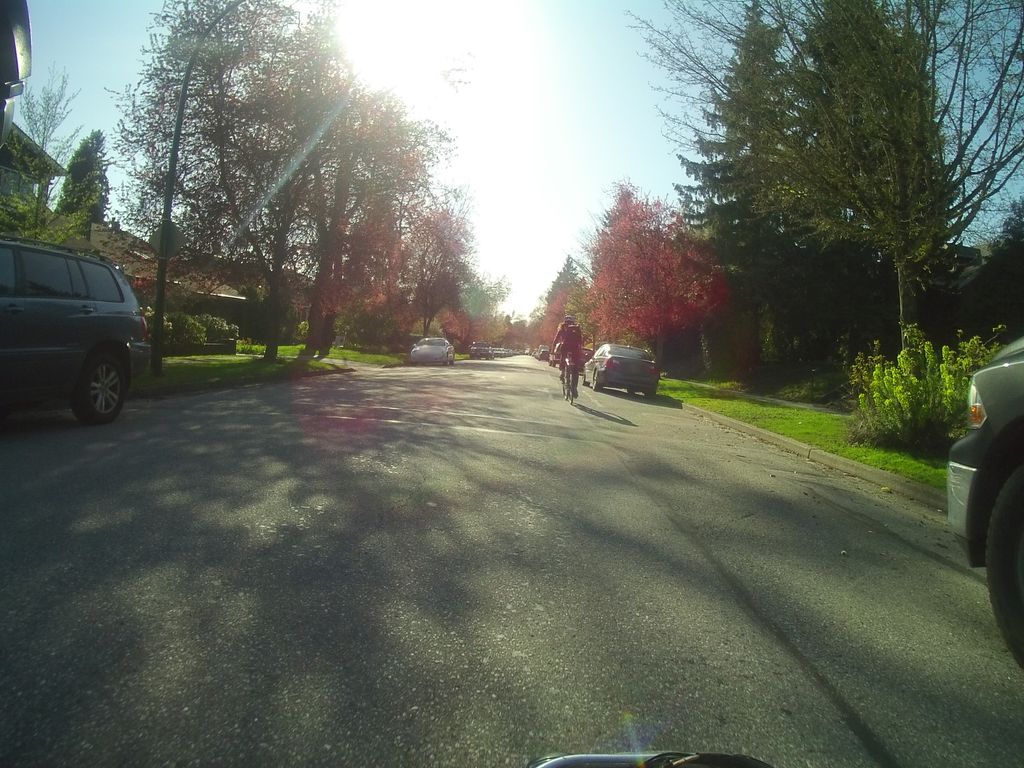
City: vancouver